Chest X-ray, PA view. Patient: 33 years old, sex M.
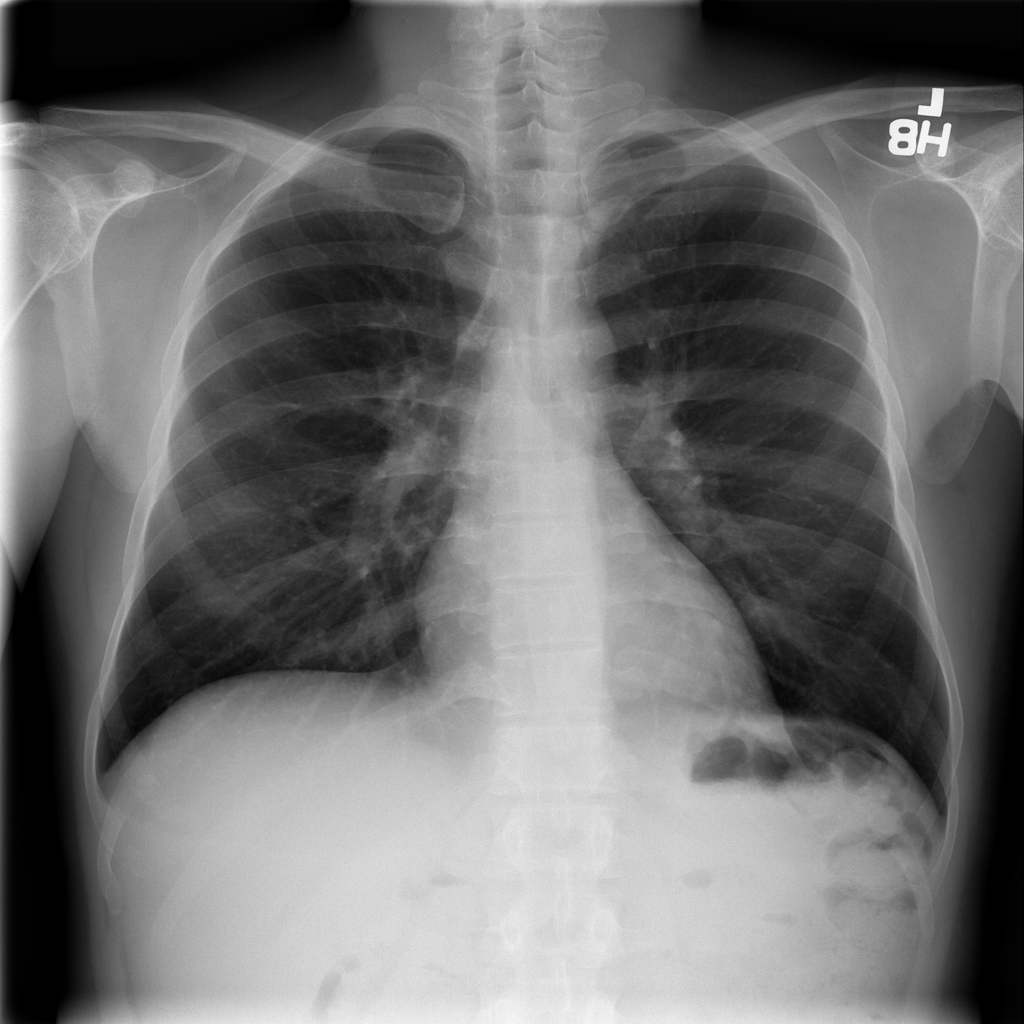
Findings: No Finding